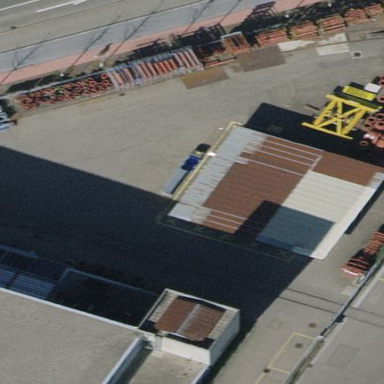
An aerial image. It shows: View of roof of building.